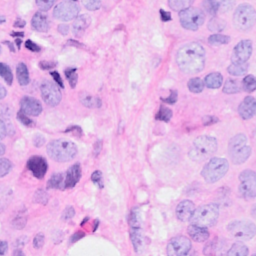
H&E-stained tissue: Breast